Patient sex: M
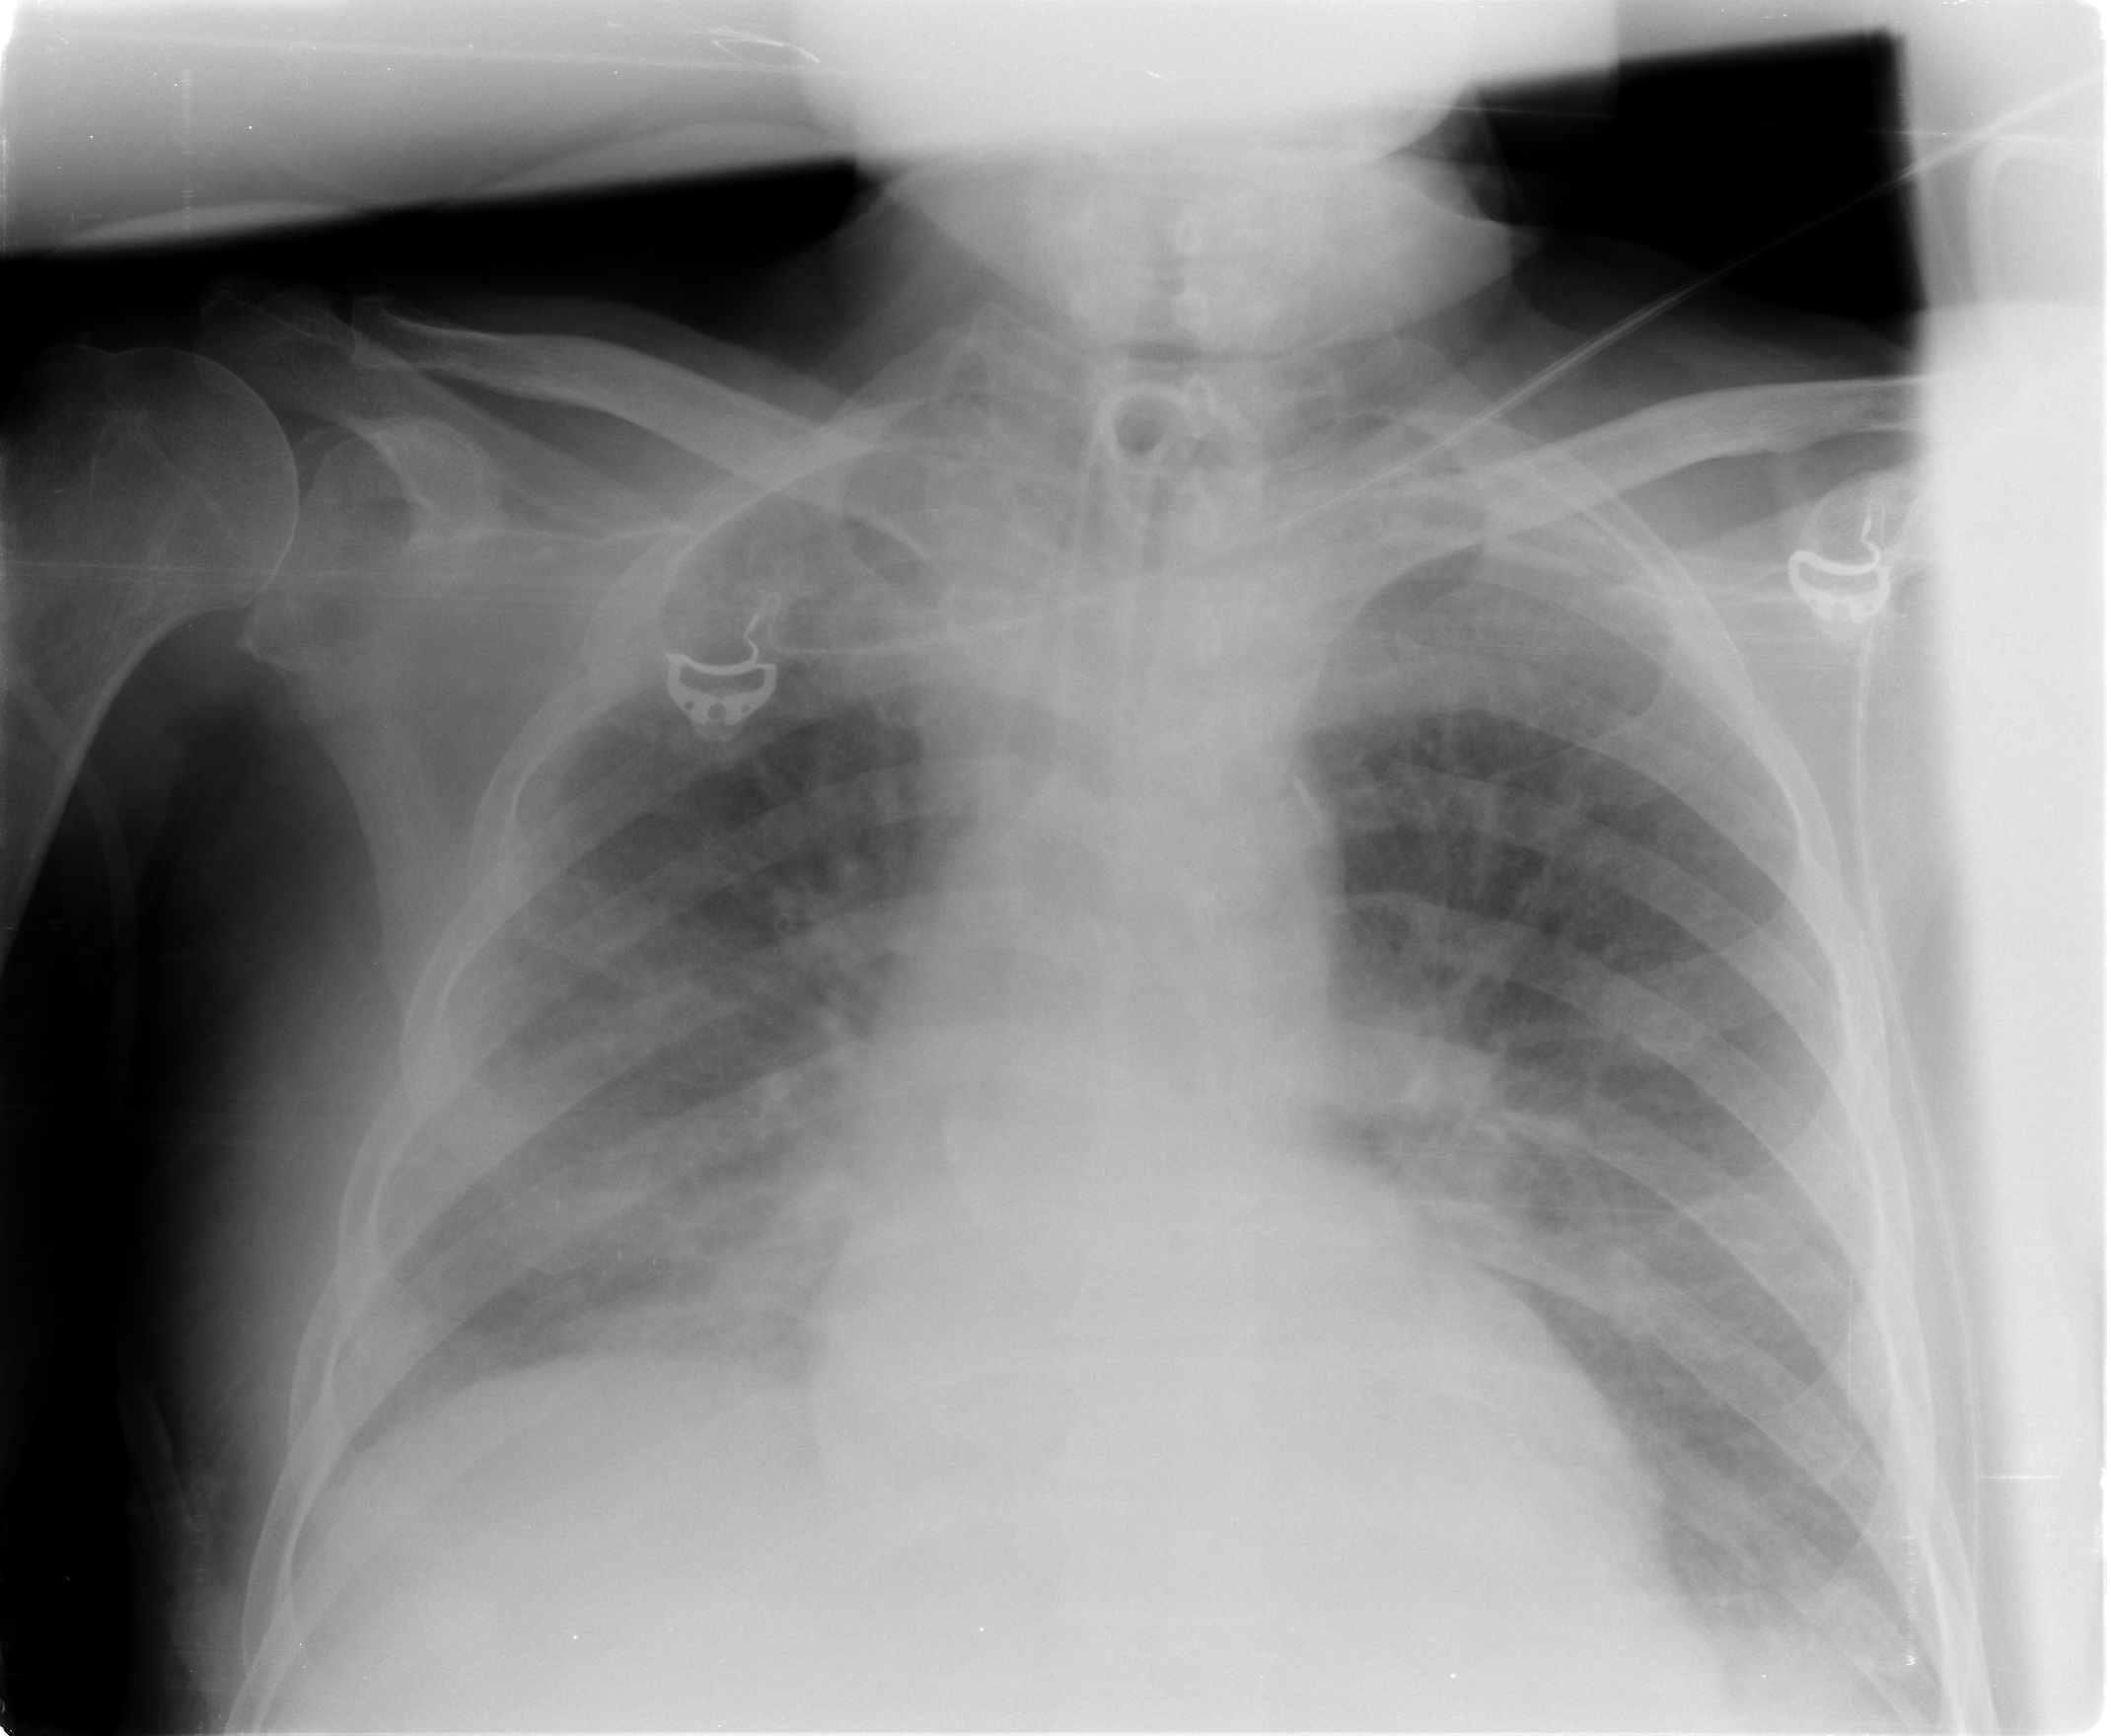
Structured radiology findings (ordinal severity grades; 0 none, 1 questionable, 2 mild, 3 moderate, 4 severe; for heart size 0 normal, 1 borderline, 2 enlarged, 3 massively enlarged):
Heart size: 2
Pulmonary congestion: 2
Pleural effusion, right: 3
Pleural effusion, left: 2
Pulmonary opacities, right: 3
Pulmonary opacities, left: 2
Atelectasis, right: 3
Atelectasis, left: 2